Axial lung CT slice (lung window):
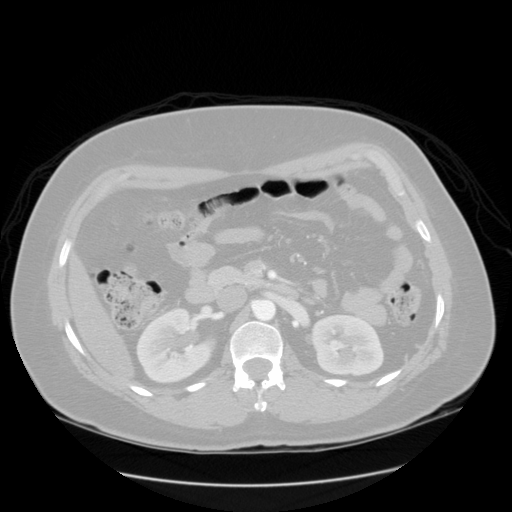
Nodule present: no